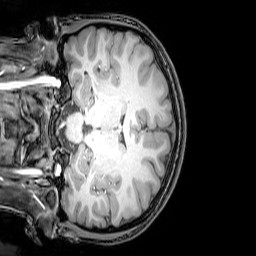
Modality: T1w
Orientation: coronal
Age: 22
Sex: female
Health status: healthy
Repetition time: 0.081 s
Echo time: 0.037 s